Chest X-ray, PA view. Patient: 59 years old, sex M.
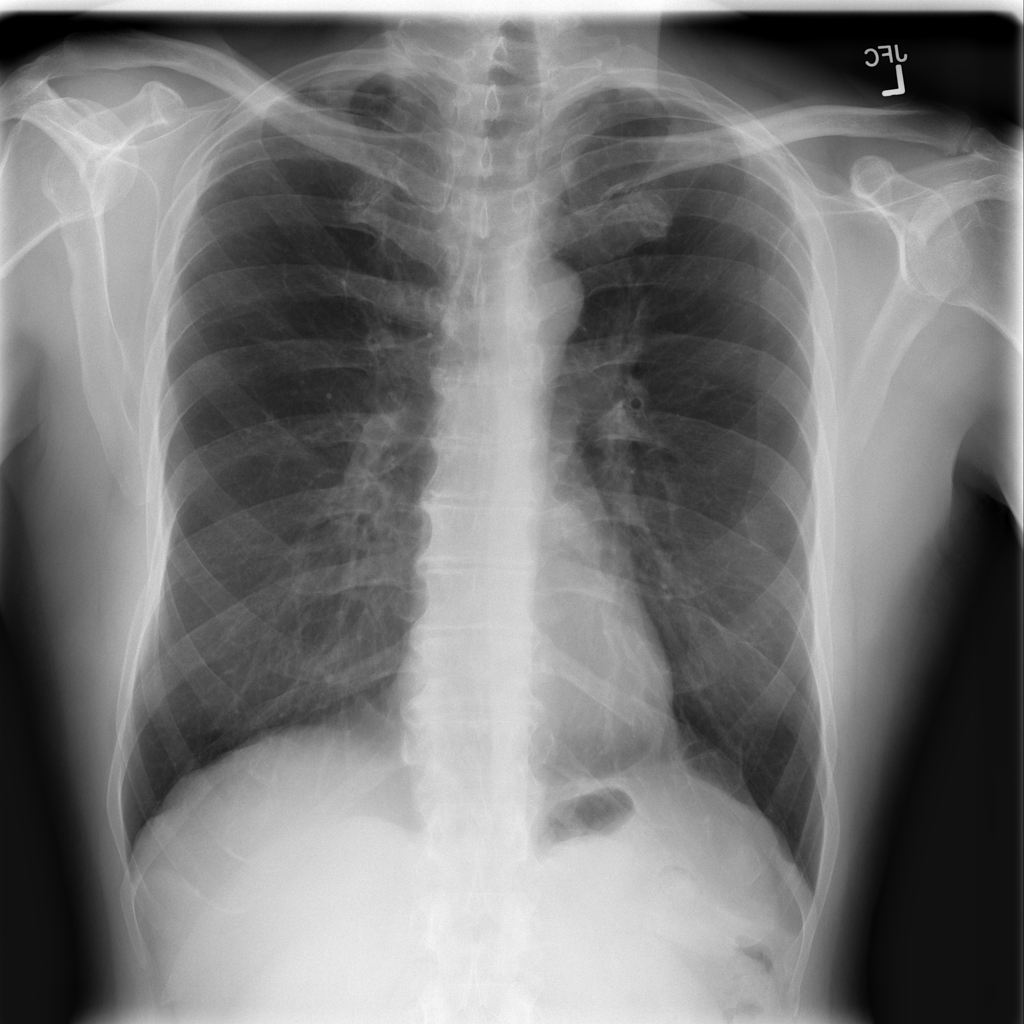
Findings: Fibrosis, Pleural_Thickening